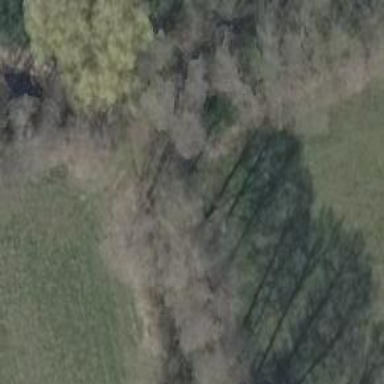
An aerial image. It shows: Row of deciduous broadleaved trees.